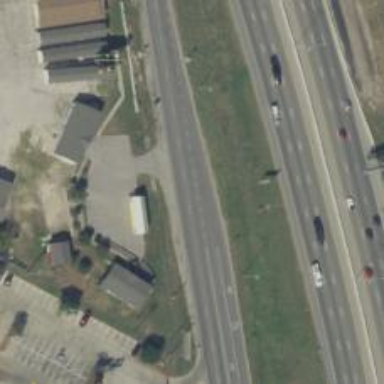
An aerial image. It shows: Secondary road with asphalt surface and frontage road.